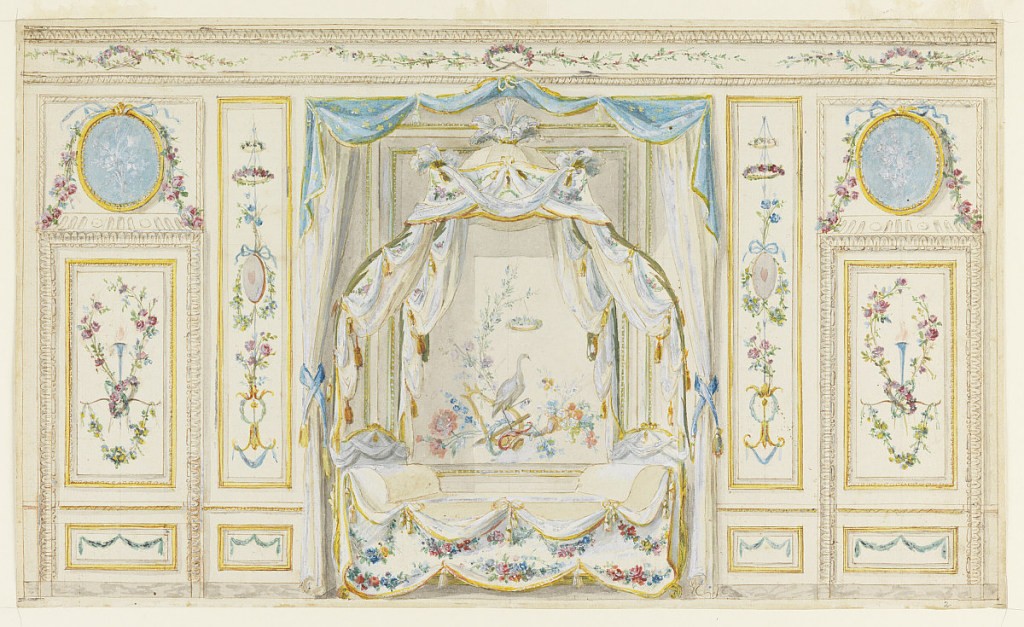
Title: Wall Elevation of a Bedroom Alcove
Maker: Pierre Ranson, French, 1736–1786
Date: ca. 1780
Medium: Pen and brown ink, brush and watercolor, white gouache, graphite on white laid paper
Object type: Drawing
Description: White-toned walls with blue accents. A day bed is arranged in an alcove, under draped canopy, against a bouquet of flowers, lyre, and a water bird painted on the back wall.